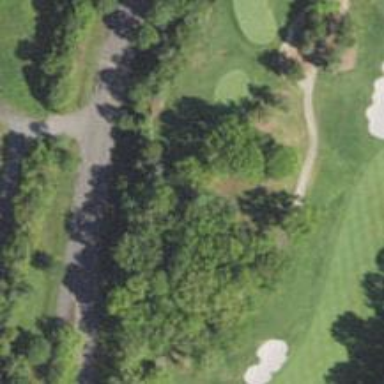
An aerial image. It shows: Path for both road and golf.